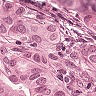
Metastatic tissue present: yes